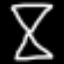
Label: hourglass